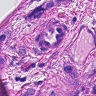
Metastatic tissue present: yes